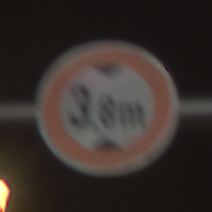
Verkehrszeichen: TatsaechlicheHoehe
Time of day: Night
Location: Outdoor (Urban)
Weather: Clear
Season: NotSpecified
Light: Artificial